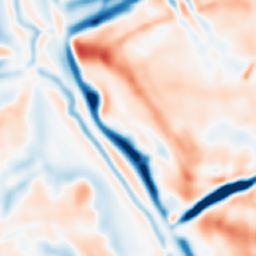
Category: multiscale
Decomposition family: dog
Decomposition parameters: sigma_low: 3
sigma_high: 10
Upsampling method: area
Upsampling parameters: scale: 2
Upsampling scale: 2